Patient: sex F, age 70
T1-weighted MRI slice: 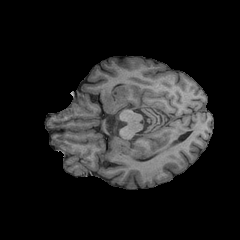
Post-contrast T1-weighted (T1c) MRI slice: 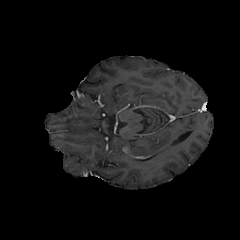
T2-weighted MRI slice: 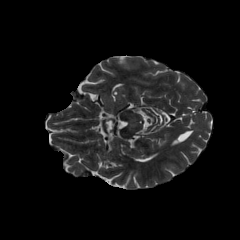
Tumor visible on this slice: no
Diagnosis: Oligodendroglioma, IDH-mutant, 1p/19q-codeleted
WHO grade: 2